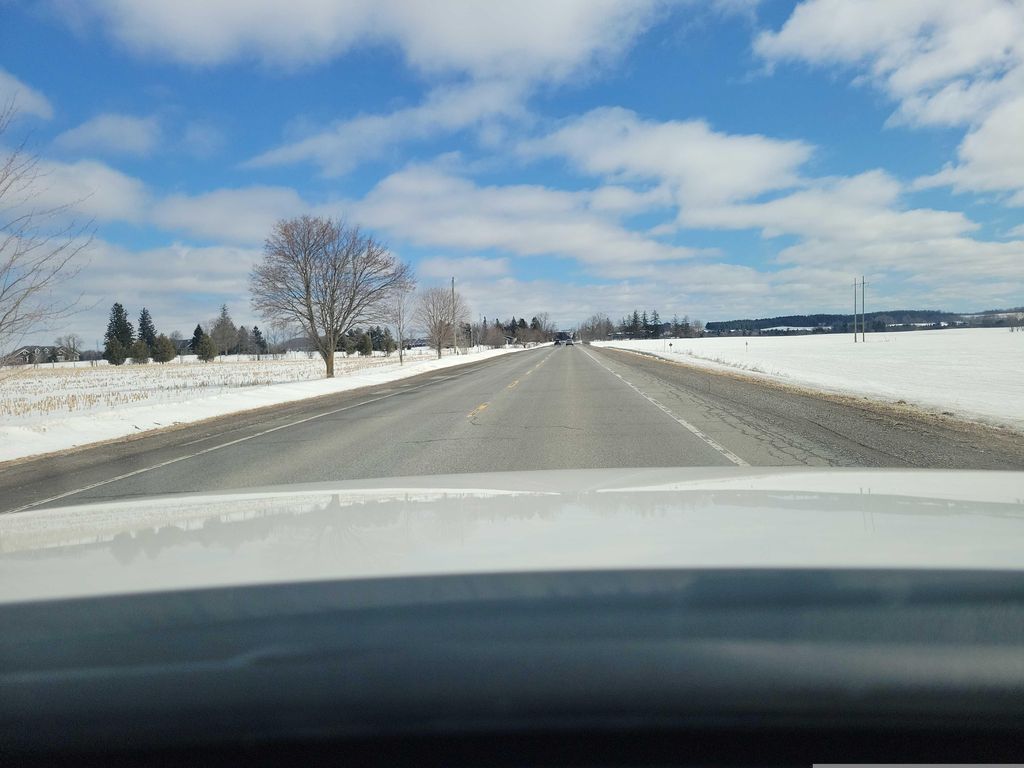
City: kitchener-waterloo